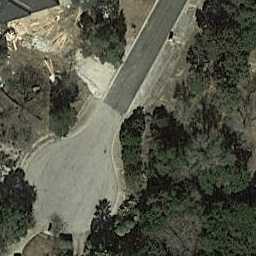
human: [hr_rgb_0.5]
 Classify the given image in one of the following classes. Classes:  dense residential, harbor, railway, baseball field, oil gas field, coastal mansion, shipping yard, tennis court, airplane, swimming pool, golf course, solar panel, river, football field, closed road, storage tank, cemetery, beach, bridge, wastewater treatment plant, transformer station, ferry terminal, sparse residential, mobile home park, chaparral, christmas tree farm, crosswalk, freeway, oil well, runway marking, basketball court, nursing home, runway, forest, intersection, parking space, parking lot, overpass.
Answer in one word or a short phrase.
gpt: closed road